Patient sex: F
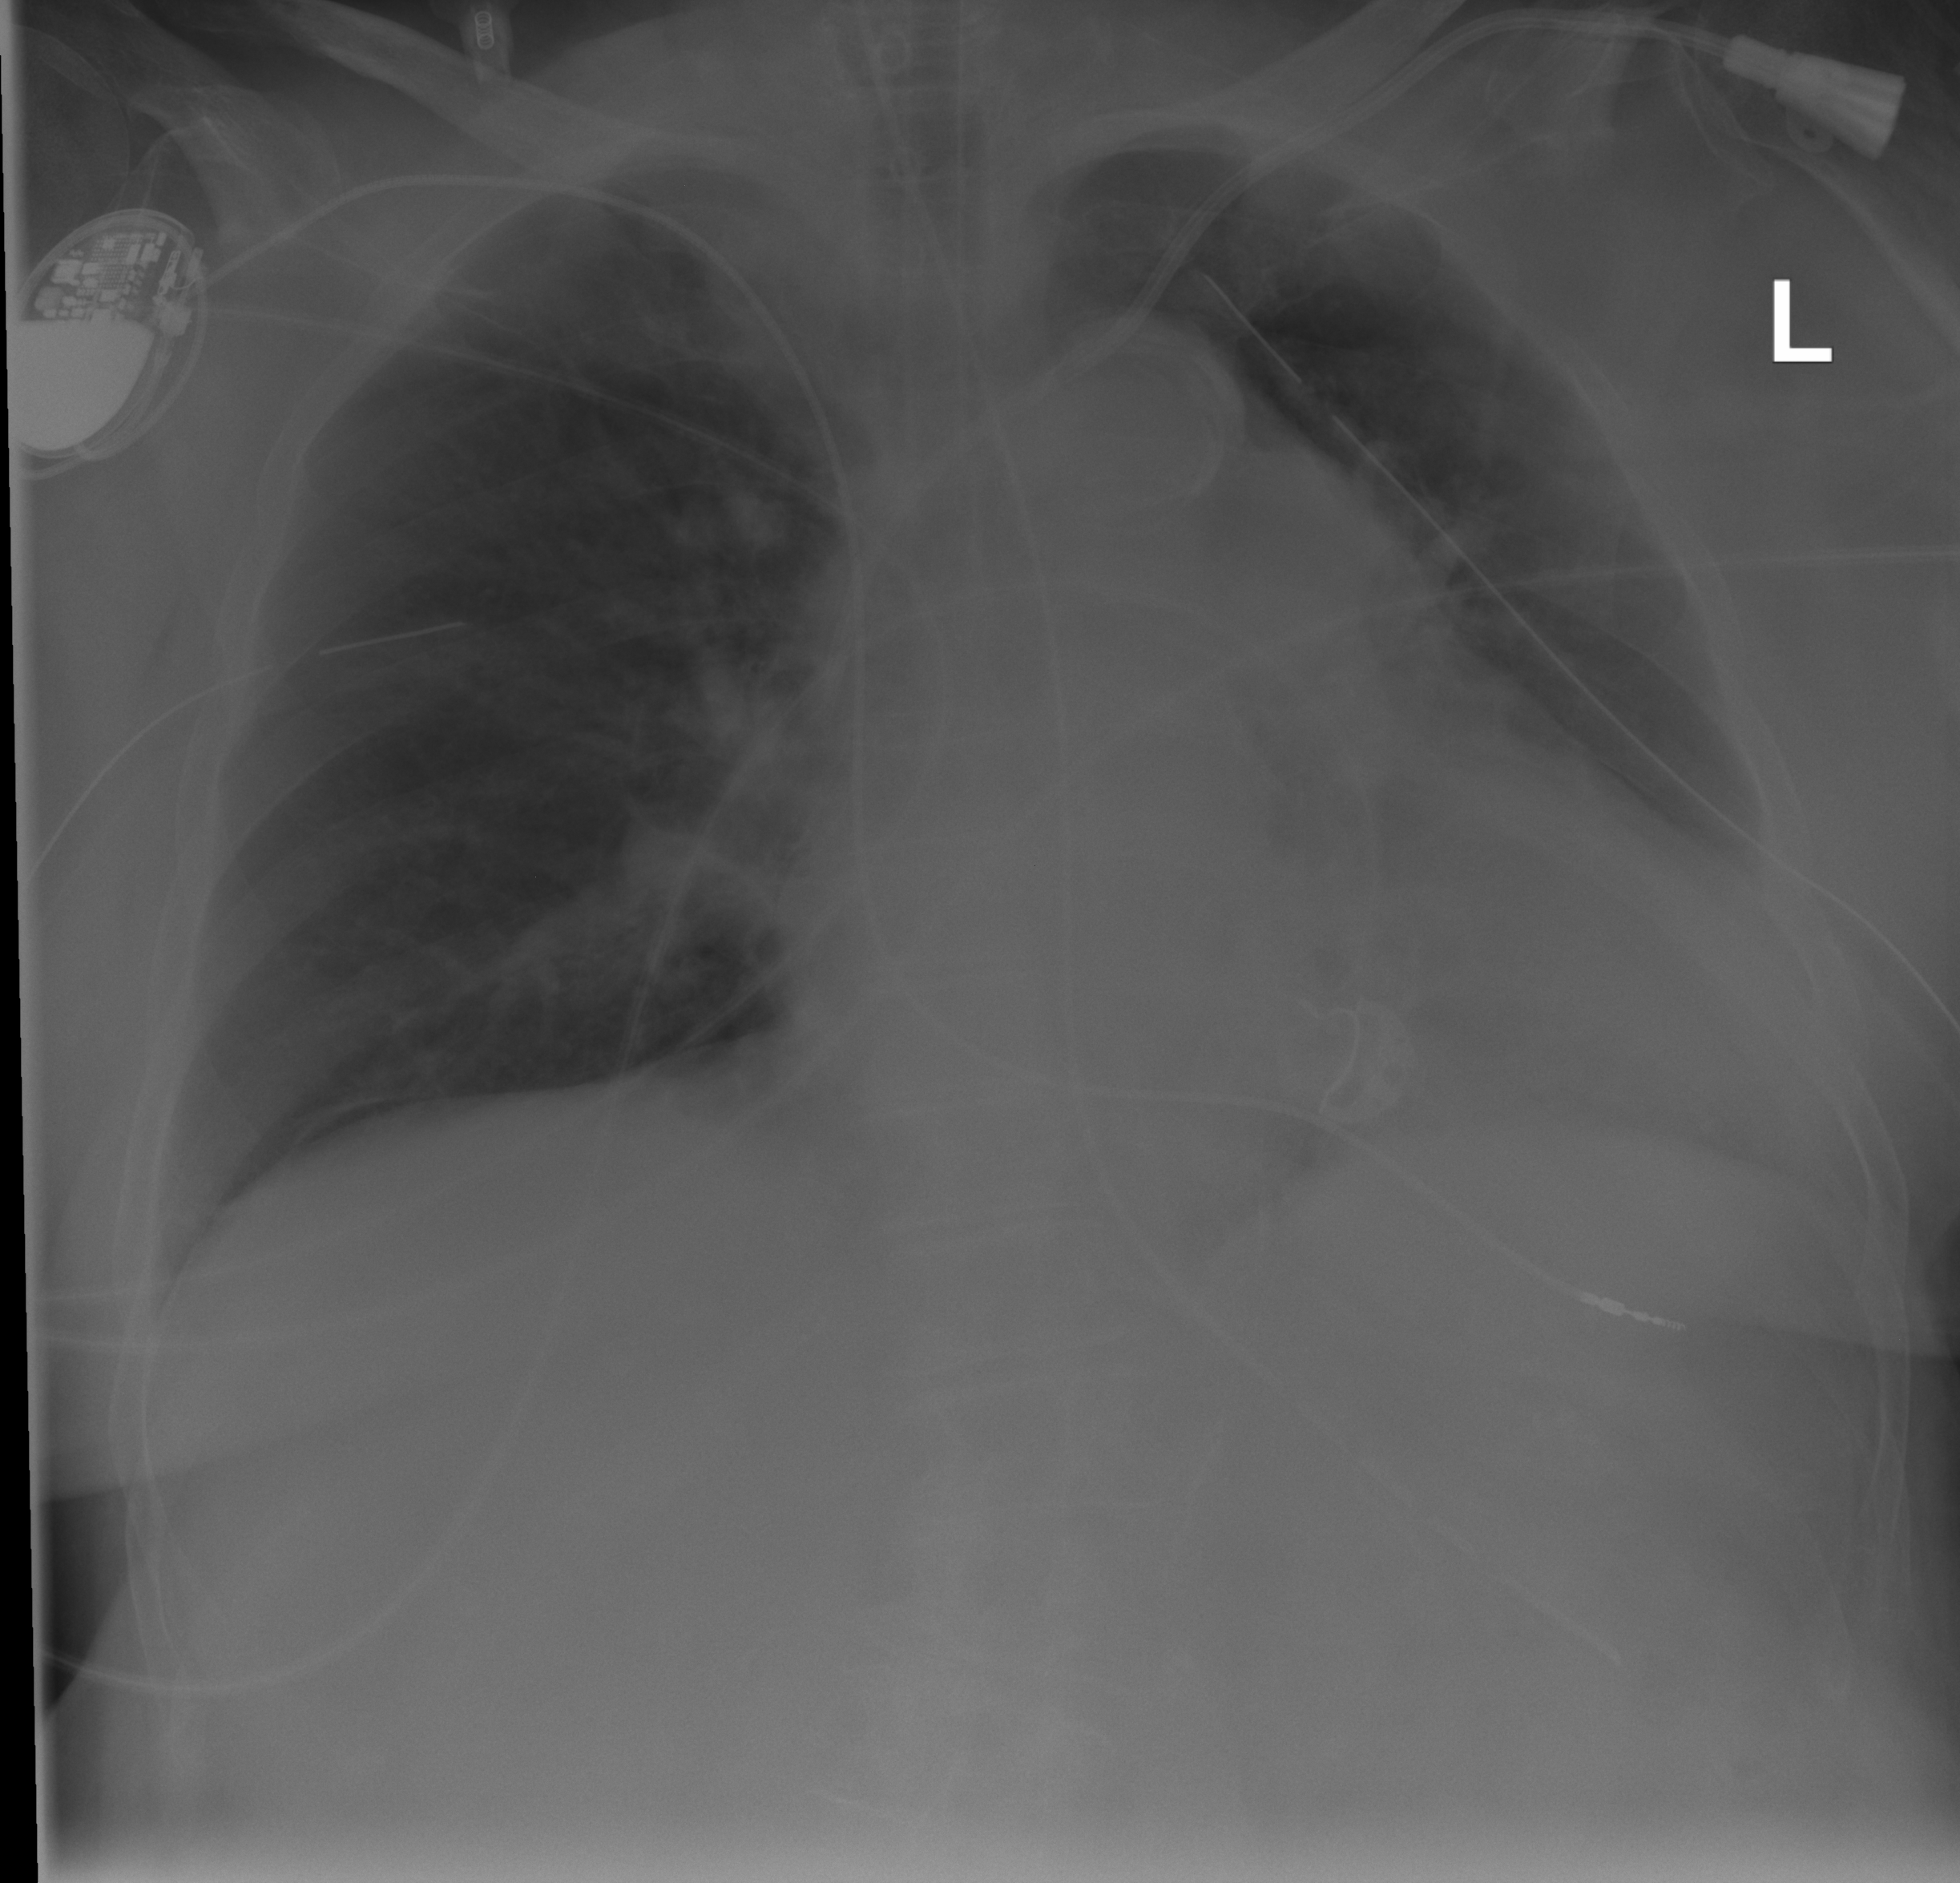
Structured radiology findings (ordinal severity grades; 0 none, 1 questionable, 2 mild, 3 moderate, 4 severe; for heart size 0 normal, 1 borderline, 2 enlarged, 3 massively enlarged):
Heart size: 2
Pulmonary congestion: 0
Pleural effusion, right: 0
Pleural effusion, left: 1
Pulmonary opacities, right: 2
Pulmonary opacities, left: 0
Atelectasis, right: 2
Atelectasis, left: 2